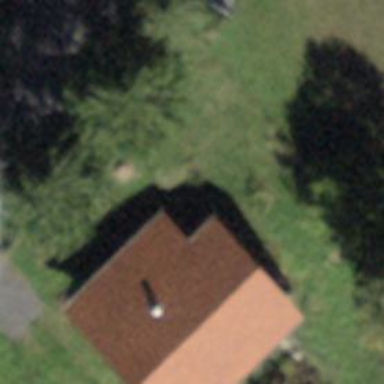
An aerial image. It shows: Rural barn.